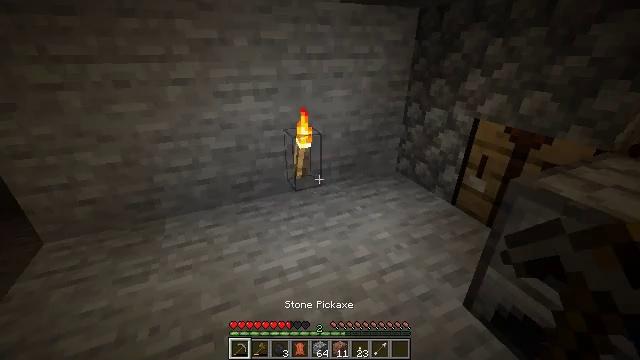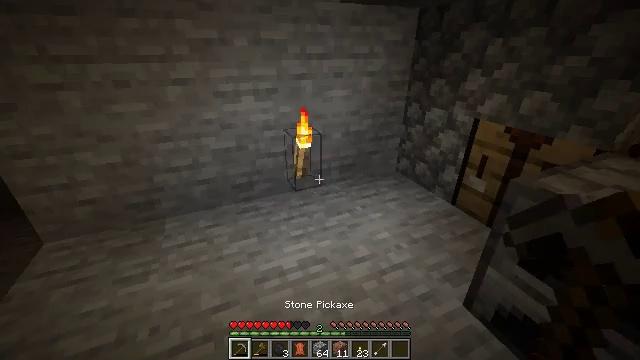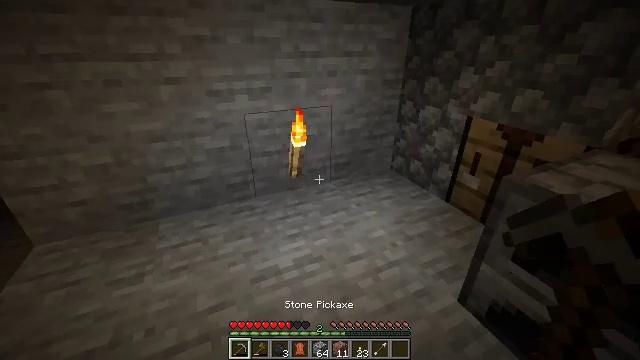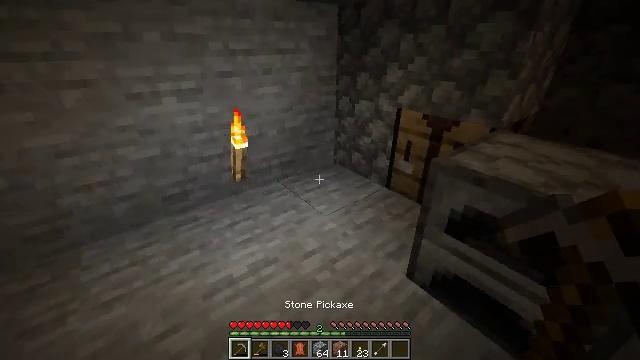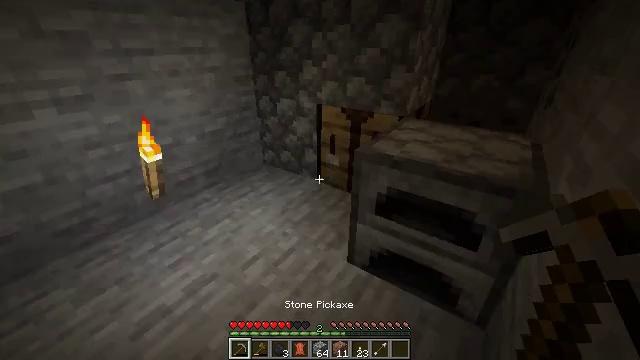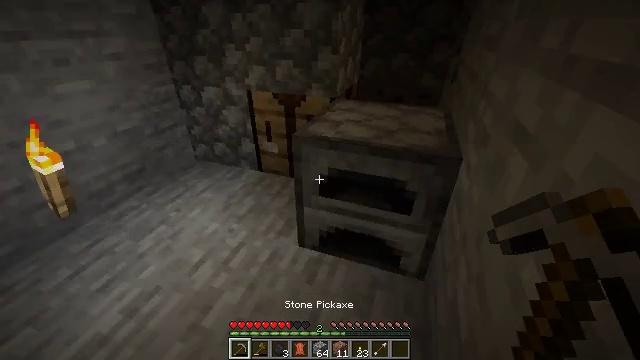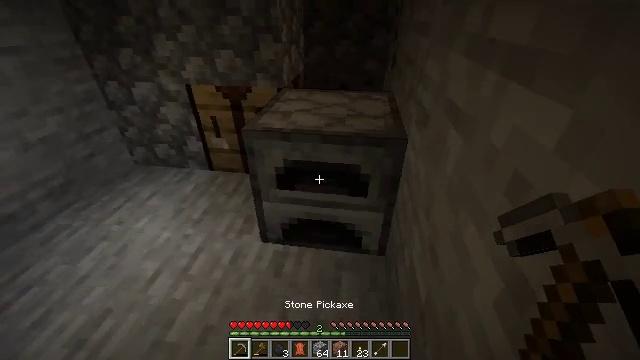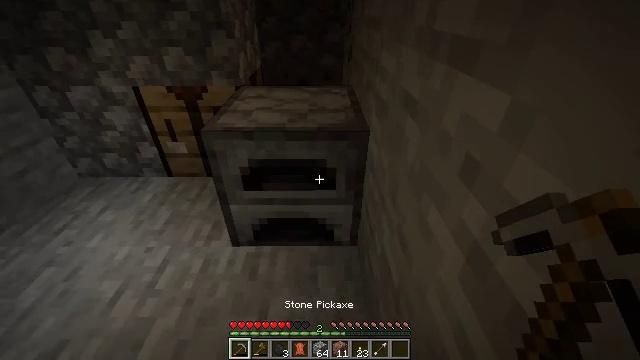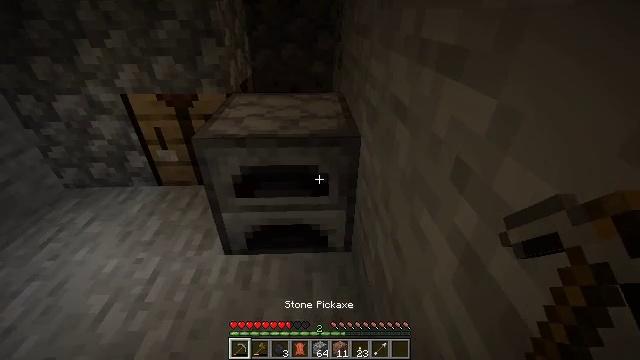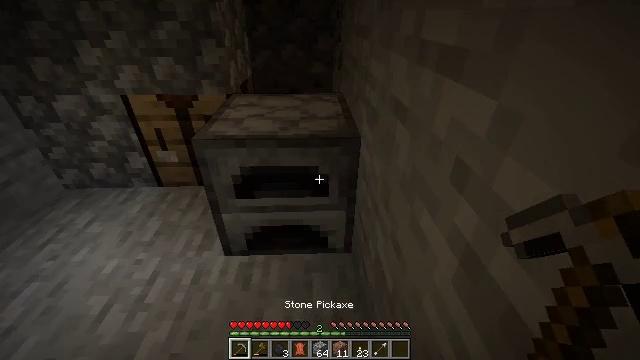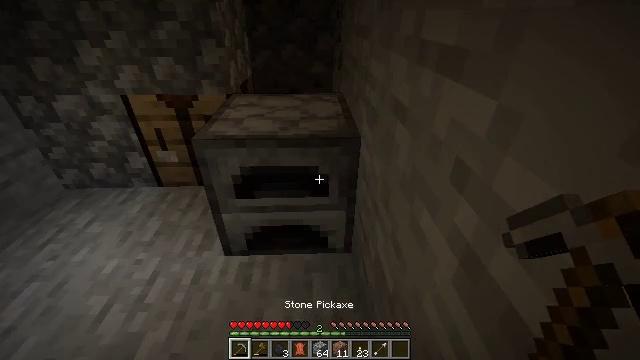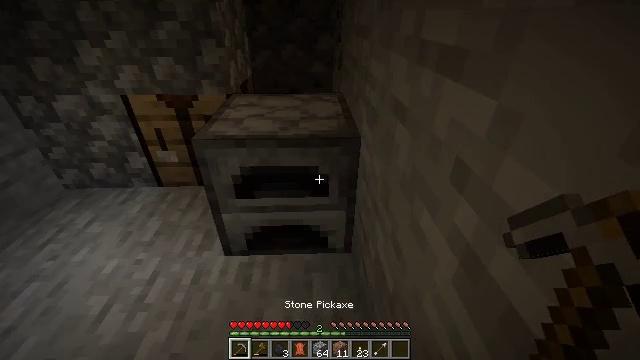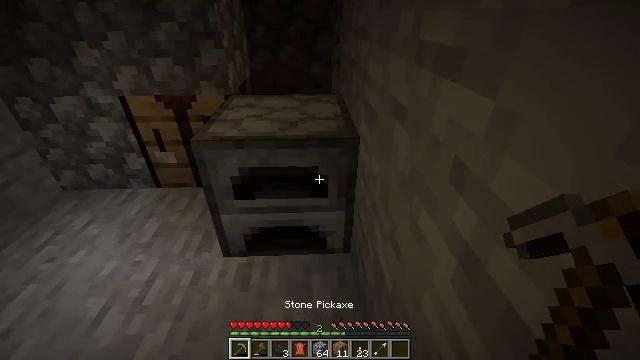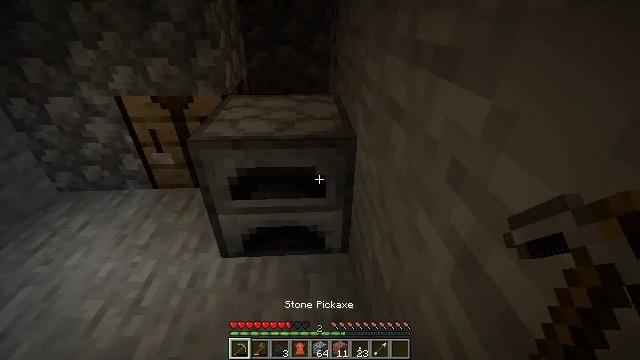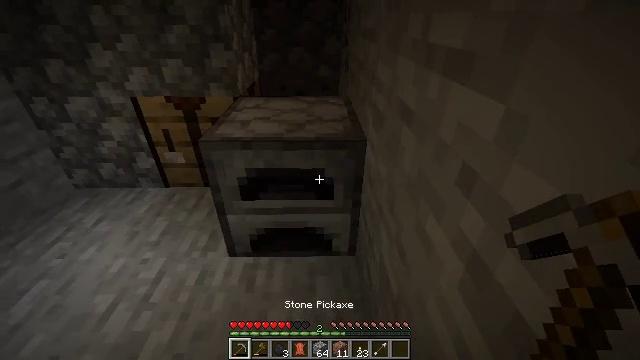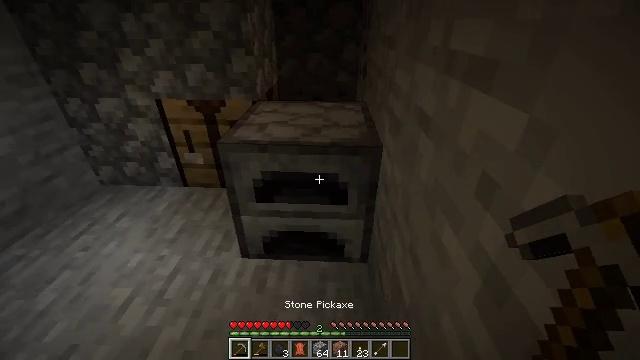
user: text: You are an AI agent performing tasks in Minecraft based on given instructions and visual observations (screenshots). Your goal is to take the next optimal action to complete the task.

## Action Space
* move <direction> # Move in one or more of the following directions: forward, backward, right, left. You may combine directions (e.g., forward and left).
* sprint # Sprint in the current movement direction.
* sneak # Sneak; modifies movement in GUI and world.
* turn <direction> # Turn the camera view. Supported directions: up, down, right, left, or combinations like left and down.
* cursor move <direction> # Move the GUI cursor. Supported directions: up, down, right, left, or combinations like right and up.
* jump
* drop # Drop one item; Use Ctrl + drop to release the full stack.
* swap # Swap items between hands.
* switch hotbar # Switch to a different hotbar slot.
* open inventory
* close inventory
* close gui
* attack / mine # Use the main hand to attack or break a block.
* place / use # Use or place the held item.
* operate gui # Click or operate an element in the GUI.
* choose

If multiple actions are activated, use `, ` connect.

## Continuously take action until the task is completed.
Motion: motion action
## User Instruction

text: Gather materials such as cobblestone.
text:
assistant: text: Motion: no_op
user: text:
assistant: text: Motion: turn right
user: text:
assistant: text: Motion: turn right
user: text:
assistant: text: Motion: turn right
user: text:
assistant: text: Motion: turn right and down
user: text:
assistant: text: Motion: turn right and down
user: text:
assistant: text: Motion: turn right
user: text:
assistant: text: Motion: turn right and up
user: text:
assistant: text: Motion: no_op
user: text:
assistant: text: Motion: no_op
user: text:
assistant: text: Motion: no_op
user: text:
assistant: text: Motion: no_op
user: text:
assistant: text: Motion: no_op
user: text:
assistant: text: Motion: turn left
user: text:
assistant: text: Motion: turn left and up
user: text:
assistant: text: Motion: turn left
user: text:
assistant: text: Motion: move forward
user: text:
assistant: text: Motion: move forward, turn left
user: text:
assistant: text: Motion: move forward
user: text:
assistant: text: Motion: move forward
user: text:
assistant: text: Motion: no_op
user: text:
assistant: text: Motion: no_op
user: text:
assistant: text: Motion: move left, turn right
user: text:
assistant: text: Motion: move left
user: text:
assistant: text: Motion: move left
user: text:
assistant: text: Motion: move left, turn left and up
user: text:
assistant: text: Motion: turn left and up
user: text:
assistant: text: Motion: turn left and up
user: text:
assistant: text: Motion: no_op
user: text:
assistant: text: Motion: turn up